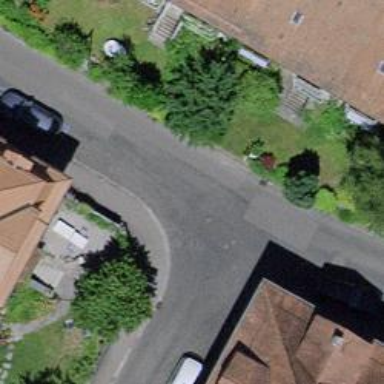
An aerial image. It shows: Kerb barrier.